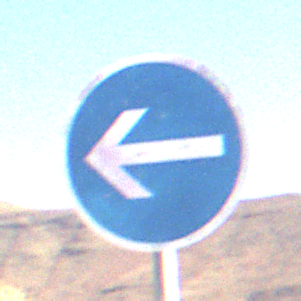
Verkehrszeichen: VorgeschriebeneFahrtrichtungHierLinks
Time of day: MorningAfternoon
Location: Outdoor (Nature)
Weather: Clear
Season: NotSpecified
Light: Natural